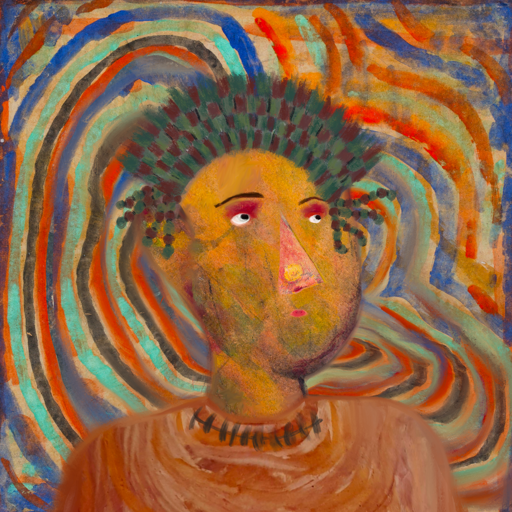
Background: Sisters, Head And Neck Side: Gypsy_Mother, Face Side: Irani, Bust: Pious_Lady, Hair Side: Blank, Head Accessory: After_Raid_Crown, Second Necklace: Blank, Necklace: In_The_Sun, Baby: Blank